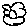
Label: flower